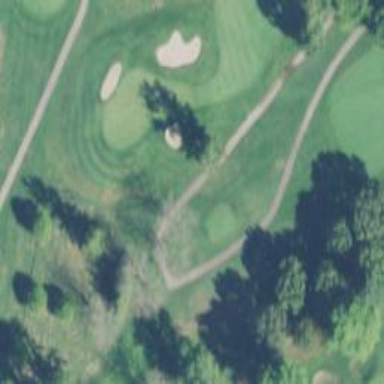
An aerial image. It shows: Path used for both walking and golf.